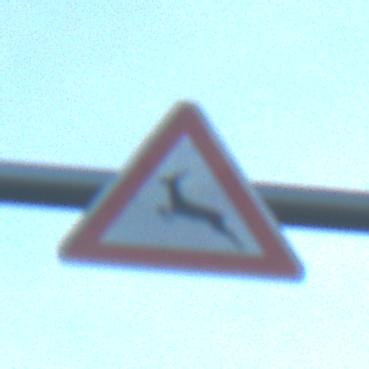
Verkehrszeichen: WildwechselRechts
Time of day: SunriseSunset
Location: Outdoor (Nature)
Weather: PartlyCloudy
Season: NotSpecified
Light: Natural